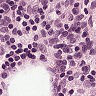
Metastatic tissue present: no